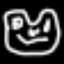
Label: frog